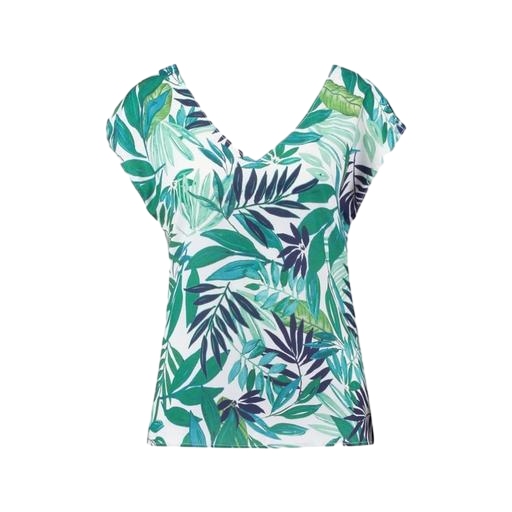
blue plus size printed t-shirt only macy, tropical looking shirt, multicolor floral-print t-shirt only macy, white background